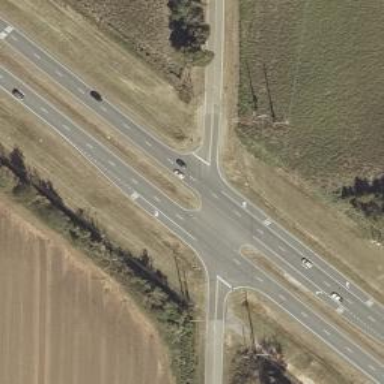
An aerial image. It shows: Stop road.